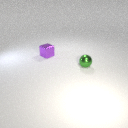
small green metal sphere in front of small purple metal cube